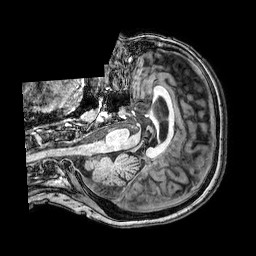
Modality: T1w
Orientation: axial
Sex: female
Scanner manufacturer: philips
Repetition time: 0.008114 s
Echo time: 0.00371 s